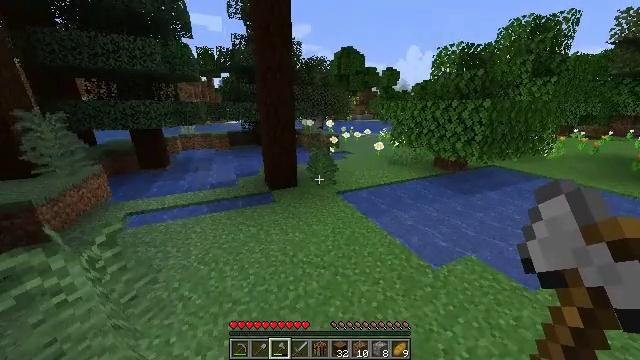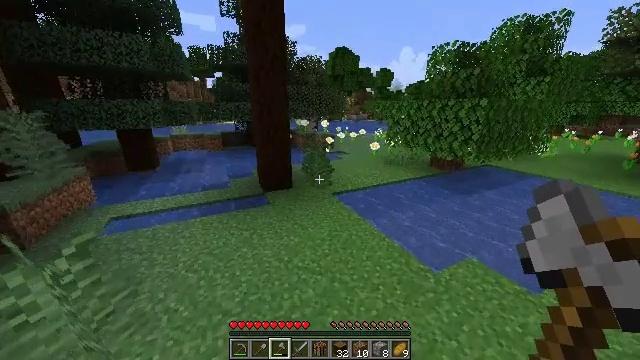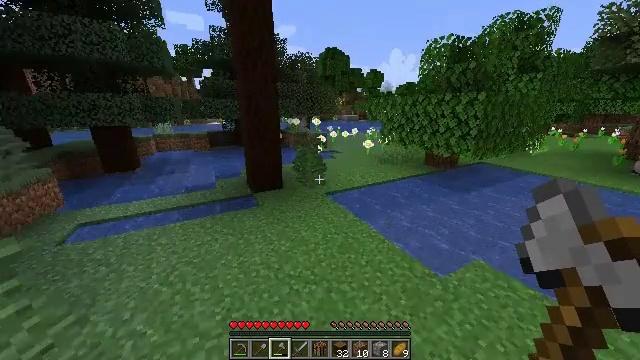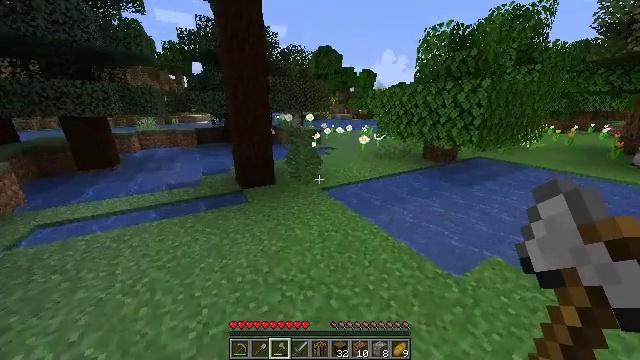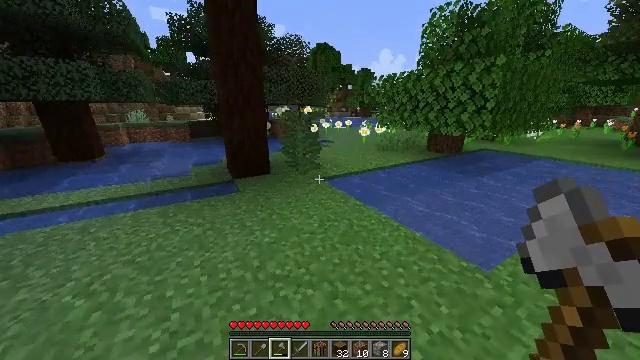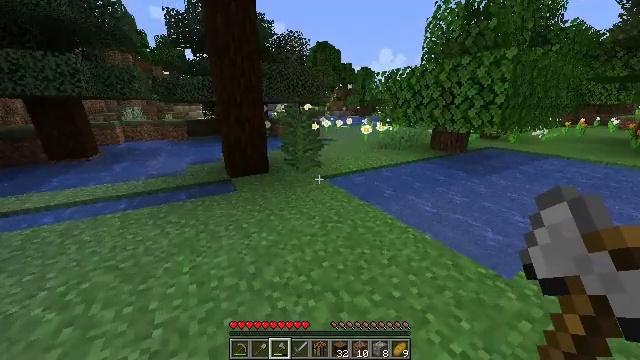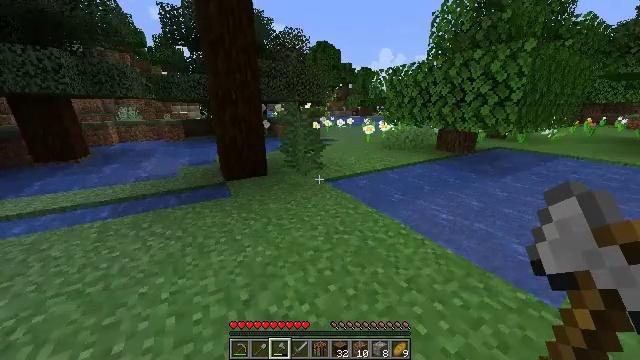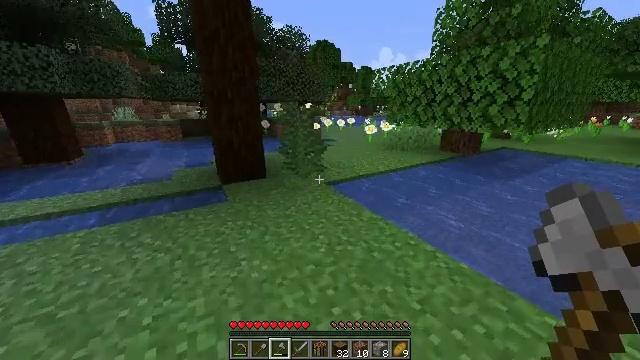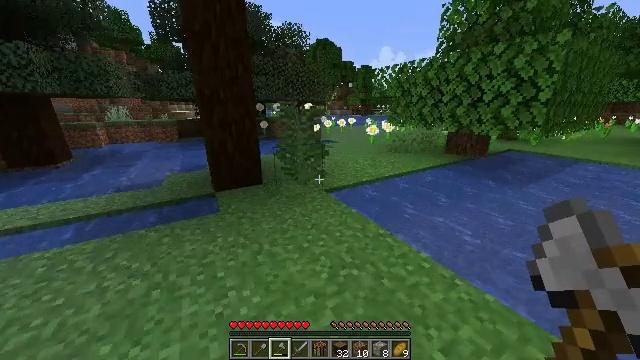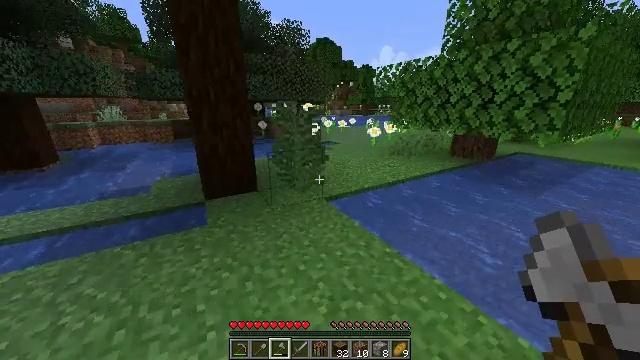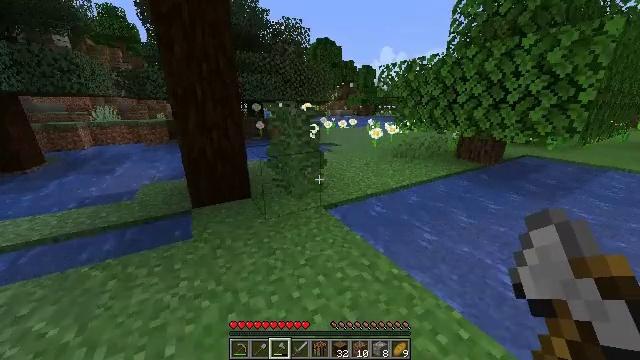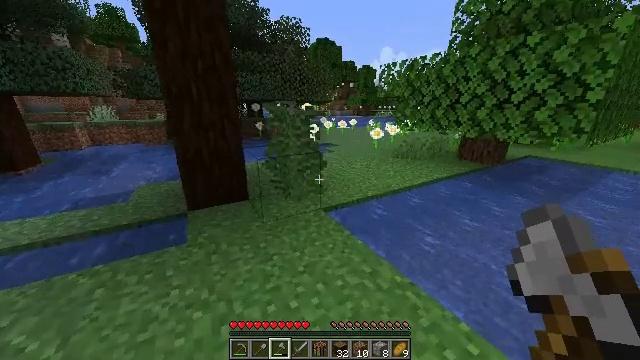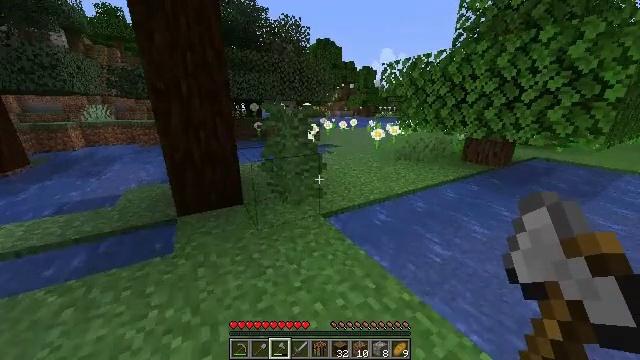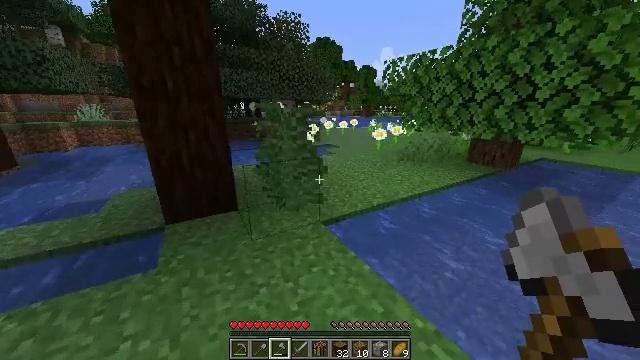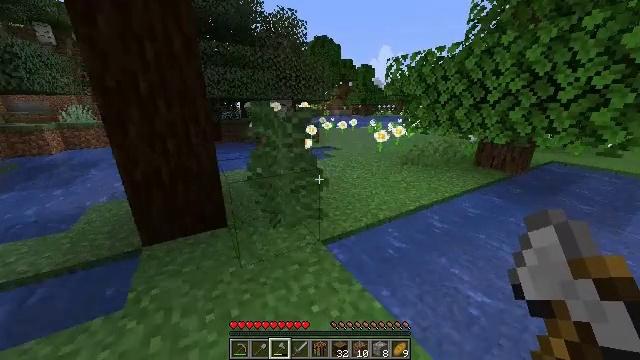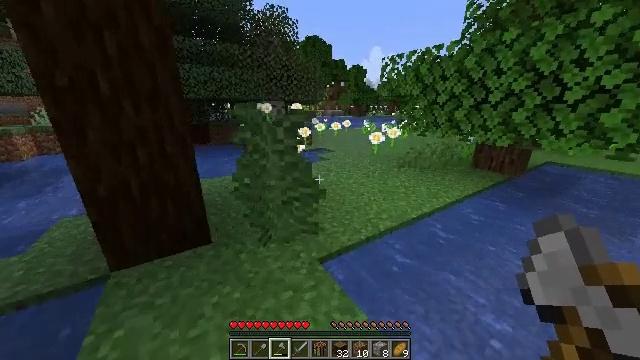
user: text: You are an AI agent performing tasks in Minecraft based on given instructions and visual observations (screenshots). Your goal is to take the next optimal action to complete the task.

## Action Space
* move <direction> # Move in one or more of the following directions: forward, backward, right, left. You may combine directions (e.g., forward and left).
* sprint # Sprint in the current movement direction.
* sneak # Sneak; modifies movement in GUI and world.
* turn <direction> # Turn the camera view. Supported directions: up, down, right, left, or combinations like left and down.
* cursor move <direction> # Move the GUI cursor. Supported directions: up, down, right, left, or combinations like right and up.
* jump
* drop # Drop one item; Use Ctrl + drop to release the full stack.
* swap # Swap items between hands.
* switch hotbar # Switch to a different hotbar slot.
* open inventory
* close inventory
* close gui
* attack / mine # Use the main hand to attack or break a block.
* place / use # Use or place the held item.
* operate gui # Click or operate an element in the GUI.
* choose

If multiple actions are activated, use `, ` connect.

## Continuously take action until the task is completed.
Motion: motion action
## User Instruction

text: Pick up an orange tulip.
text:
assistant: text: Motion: move forward, sprint, turn right, jump
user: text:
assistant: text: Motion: move forward, sprint, turn right, jump
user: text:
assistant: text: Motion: move forward, sprint, turn right, jump
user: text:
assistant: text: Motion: move forward, sprint
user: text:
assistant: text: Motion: move forward, sprint
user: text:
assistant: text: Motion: move forward, sprint
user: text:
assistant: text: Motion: move forward, sprint
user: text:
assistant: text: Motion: move forward, sprint
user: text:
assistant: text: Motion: move forward, sprint
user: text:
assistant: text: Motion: move forward, sprint
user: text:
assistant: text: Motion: move forward, sprint
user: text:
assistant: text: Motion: move forward, sprint
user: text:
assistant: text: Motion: move forward, sprint
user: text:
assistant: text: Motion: move forward, sprint
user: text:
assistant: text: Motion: move forward, sprint, turn right
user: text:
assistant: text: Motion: move forward, sprint
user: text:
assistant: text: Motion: move forward, sprint
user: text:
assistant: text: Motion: move forward, sprint, jump
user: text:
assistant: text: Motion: move forward, sprint, jump
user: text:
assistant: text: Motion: move forward, sprint, jump
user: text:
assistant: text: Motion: move forward, sprint, turn right, jump
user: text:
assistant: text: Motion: move forward, sprint, turn right, jump
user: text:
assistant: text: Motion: move forward, sprint, jump
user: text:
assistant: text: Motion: move forward, sprint, jump
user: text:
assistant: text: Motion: move forward, sprint, jump
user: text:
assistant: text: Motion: move forward, sprint, jump
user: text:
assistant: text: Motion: move forward, sprint, jump
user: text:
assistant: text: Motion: move forward, sprint, turn right, jump
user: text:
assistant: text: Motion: move forward, sprint, turn right, jump
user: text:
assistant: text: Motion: move forward, sprint, turn right, jump